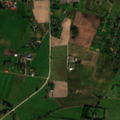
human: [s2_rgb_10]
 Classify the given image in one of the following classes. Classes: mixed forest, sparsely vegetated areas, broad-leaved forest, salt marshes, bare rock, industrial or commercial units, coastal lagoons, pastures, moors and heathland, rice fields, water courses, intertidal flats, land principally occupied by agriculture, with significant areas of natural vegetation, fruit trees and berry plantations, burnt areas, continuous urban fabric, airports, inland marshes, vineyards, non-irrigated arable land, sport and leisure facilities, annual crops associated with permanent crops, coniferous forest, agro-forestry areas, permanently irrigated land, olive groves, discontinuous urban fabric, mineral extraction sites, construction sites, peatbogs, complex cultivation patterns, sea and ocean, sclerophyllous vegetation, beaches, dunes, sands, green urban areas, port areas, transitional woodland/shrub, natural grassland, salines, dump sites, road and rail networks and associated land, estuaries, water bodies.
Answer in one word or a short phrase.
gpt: pastures, complex cultivation patterns, land principally occupied by agriculture, with significant areas of natural vegetation